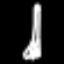
Label: fork